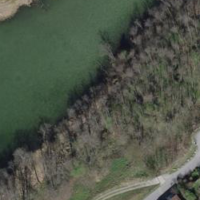
EUNIS habitat code: 44
Species observed at this site:
Filipendula ulmaria